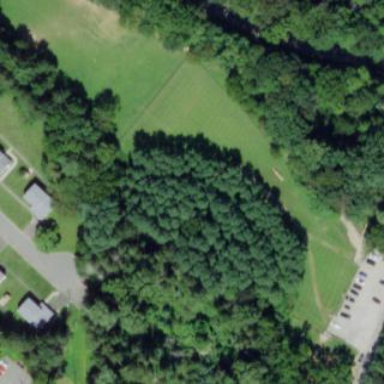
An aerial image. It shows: Dog park with grassy land use.